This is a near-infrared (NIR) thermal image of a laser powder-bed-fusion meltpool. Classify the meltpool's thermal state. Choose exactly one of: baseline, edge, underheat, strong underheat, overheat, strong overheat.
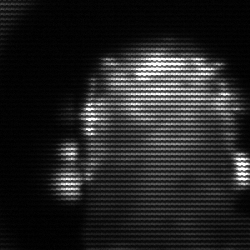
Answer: baseline